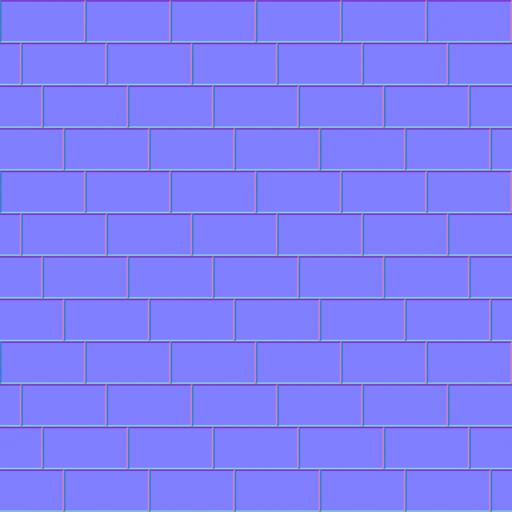
bathroom clean modern shiny smooth subway tiled tiles yellow